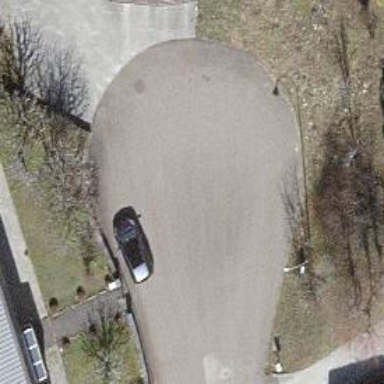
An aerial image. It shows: Turning circle on the road.